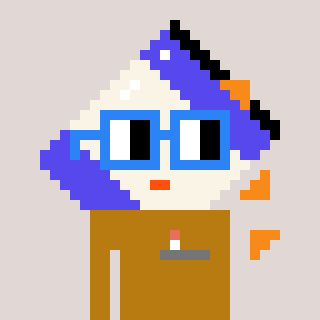
a pixel art character with square blue glasses, a chips-shaped head and a gold-colored body on a warm background